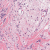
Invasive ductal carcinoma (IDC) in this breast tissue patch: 1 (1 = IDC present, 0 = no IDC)